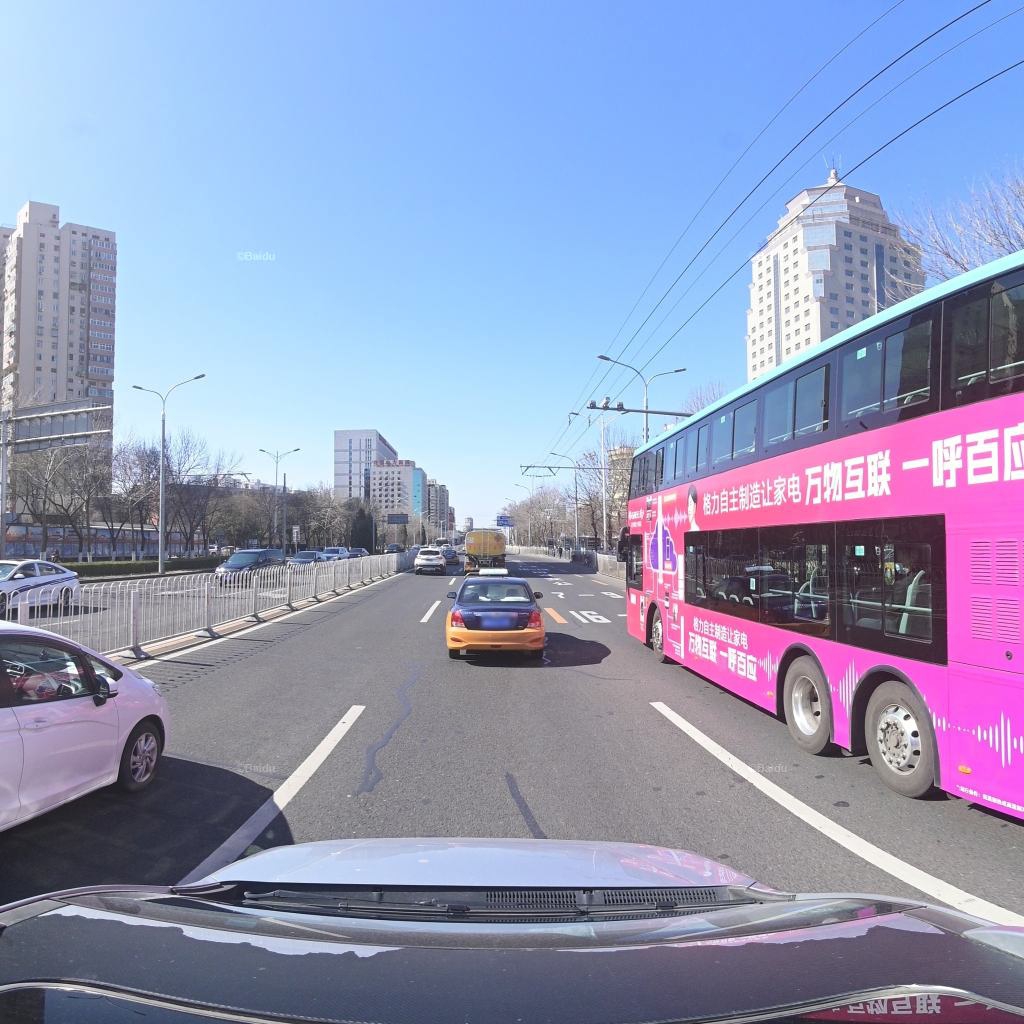
Region: Fengtai
Road damage annotations: transverse patch, longitudinal patch, longitudinal patch, transverse patch